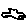
Label: car